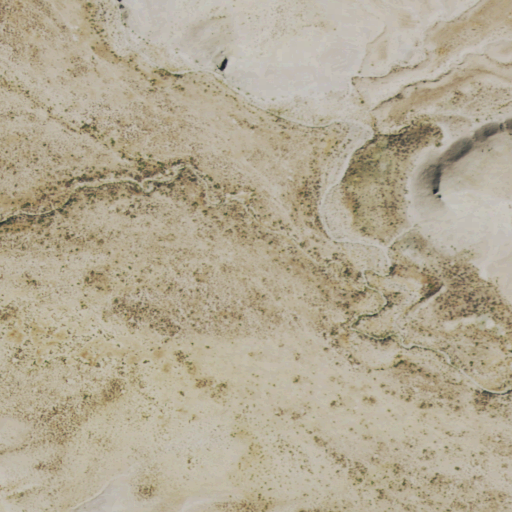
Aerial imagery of valley in Colorado named Two Bar Draw containing shrub, barren land, and grassland